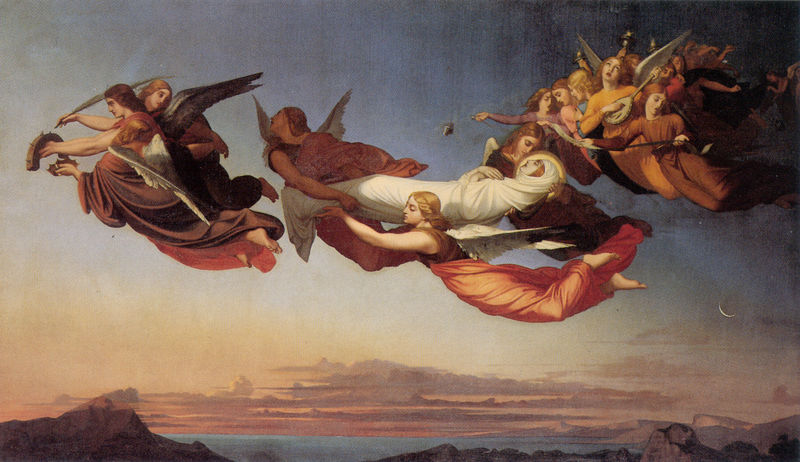
Titel: Sainte Catherine d'Alexandrie portée au tombeau, Die Heilige Katharina von Alexandria wird zu ihrem Grab gebracht
Künstler: Heinrich Lehmann
Standort: Montpellier
Institution: Musée Fabre
Schlagwörter: berg, blau, feder, felsen, flügel, gemälde, gott, himmel, meer, schatten, wasser, weiß, wolken, frauen, gelb, landschaft, ocker, see, abend, braun, frau, licht, orange, schwarz, rot, wolke, beige, blond, bibel, falten, federn, leiche, stein, tod, tot, toter, tragen, instrument, öl, dämmerung, horizont, sonne, insel, gewänder, gesang, gitarre, instrumente, musik, locken, rosa, fliegen, engel, putte, berge, fels, gebirge, bergkette, lila, sonnenuntergang, violett, figuren, rad, blue, church, crown, feathers, hands, oil, people, red, religious, robes, sword, white, women, face, falte, painting, robe, symbolism, woman, nazarener, abendrot, panorama, paradies, mond, religion, flug, schweben, berggipfel, mondsichel, sichel, begr, tote, leinwand, kranz, feather, heiligenschein, fleigen, nimbus, christus, jesus, leichentuch, leichnam, sterben, angel, angels, classical, cloud, clouds, heaven, rocks, sky, morgenrot, landscape, mountain, mountains, ocean, sea, water, chor, horizon, death, heiliger, feet, scroll, heilige, märtyrer, laute, river, dusk, night, harfe, heilig, posaune, putten, maria, gloriole, color, erzengel, flight, fly, flying, saint, quill, auferstehung, sculpture, wings, dead, himmelfahrt, children, inseln, cupid, mittelmeer, clothes, music, arc, renaissance, hufeisen, moon, barbara, katharina, martyrium, märtyrerin, angles, winged, musikanten, christ, mourning, gabriel, sunset, neumond, canvas, dawn, musicians, magic, flugverkehr, carrying, lauten, engelschor, mary, hilige, cherubim, maria himmelfahrt, clothing, crescent, body, wing, trauerzug, floating, guitar, mon, halo, lute, singing, holy, host, holding, isreal, abnehmender mond, assumption, assumption of the virgin, inel, aufsteig, lyre, ascension, torches, religous, sing, shroud, #flügel, quills, seraphim, song, deceased, afterlife, lycra, instraments, proclaim, sliver, rennaissence, delivery, chorus, transition, swaddled, holzhaus berge, chorus of angels, sunet